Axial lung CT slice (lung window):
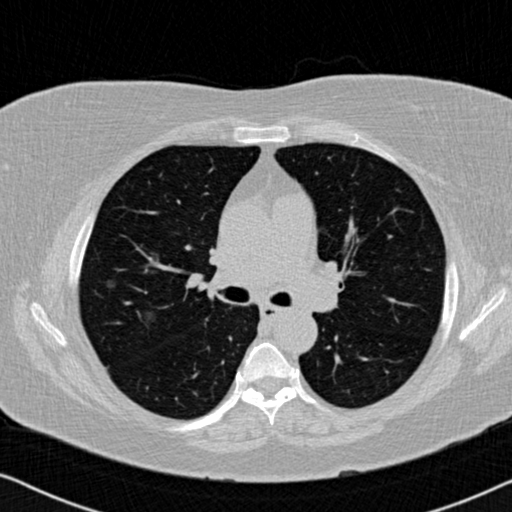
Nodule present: yes
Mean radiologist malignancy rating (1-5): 3